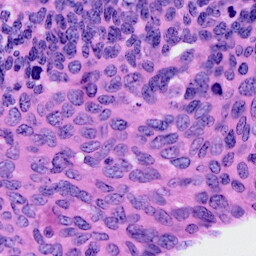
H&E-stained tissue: Cervix